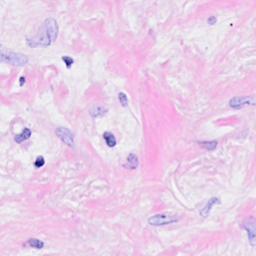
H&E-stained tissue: Breast